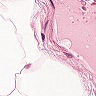
Metastatic tissue present: no